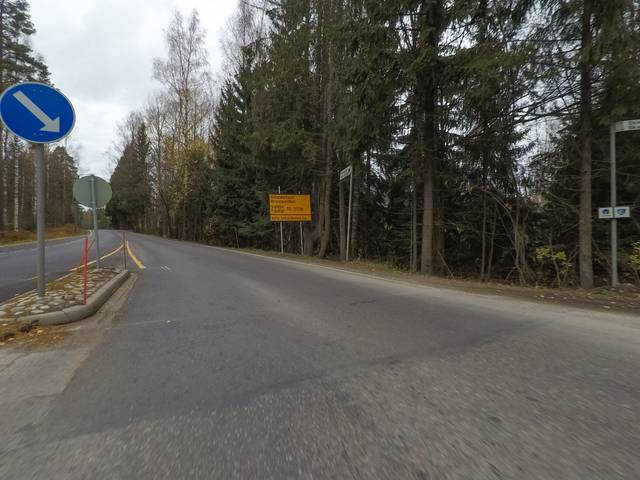
Region: Finland
Coordinates: 60.412, 25.678